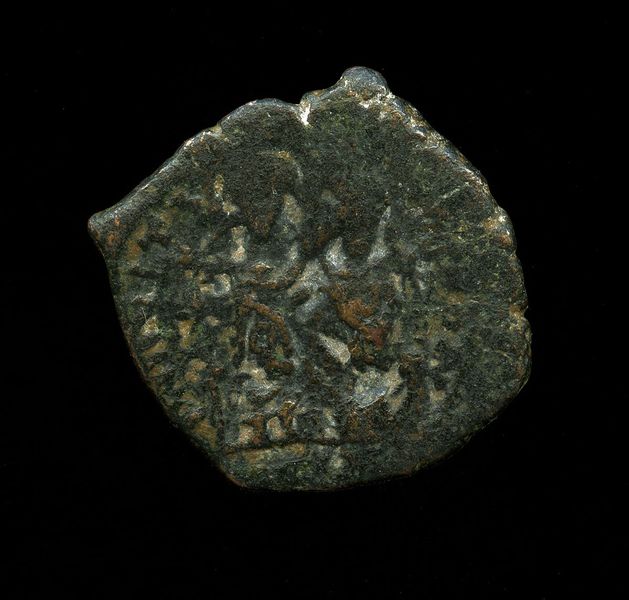
Titel: Semifollis des Iustinian I. oder Iustinus II. (?)
Standort: Hamburg
Institution: Museum für Kunst und Gewerbe Hamburg
Schlagwörter: black, old, bronze, kunst, rock, stone, sculpture, münzen, geprägt, münze, spätantike, frühbyzantinische